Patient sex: M
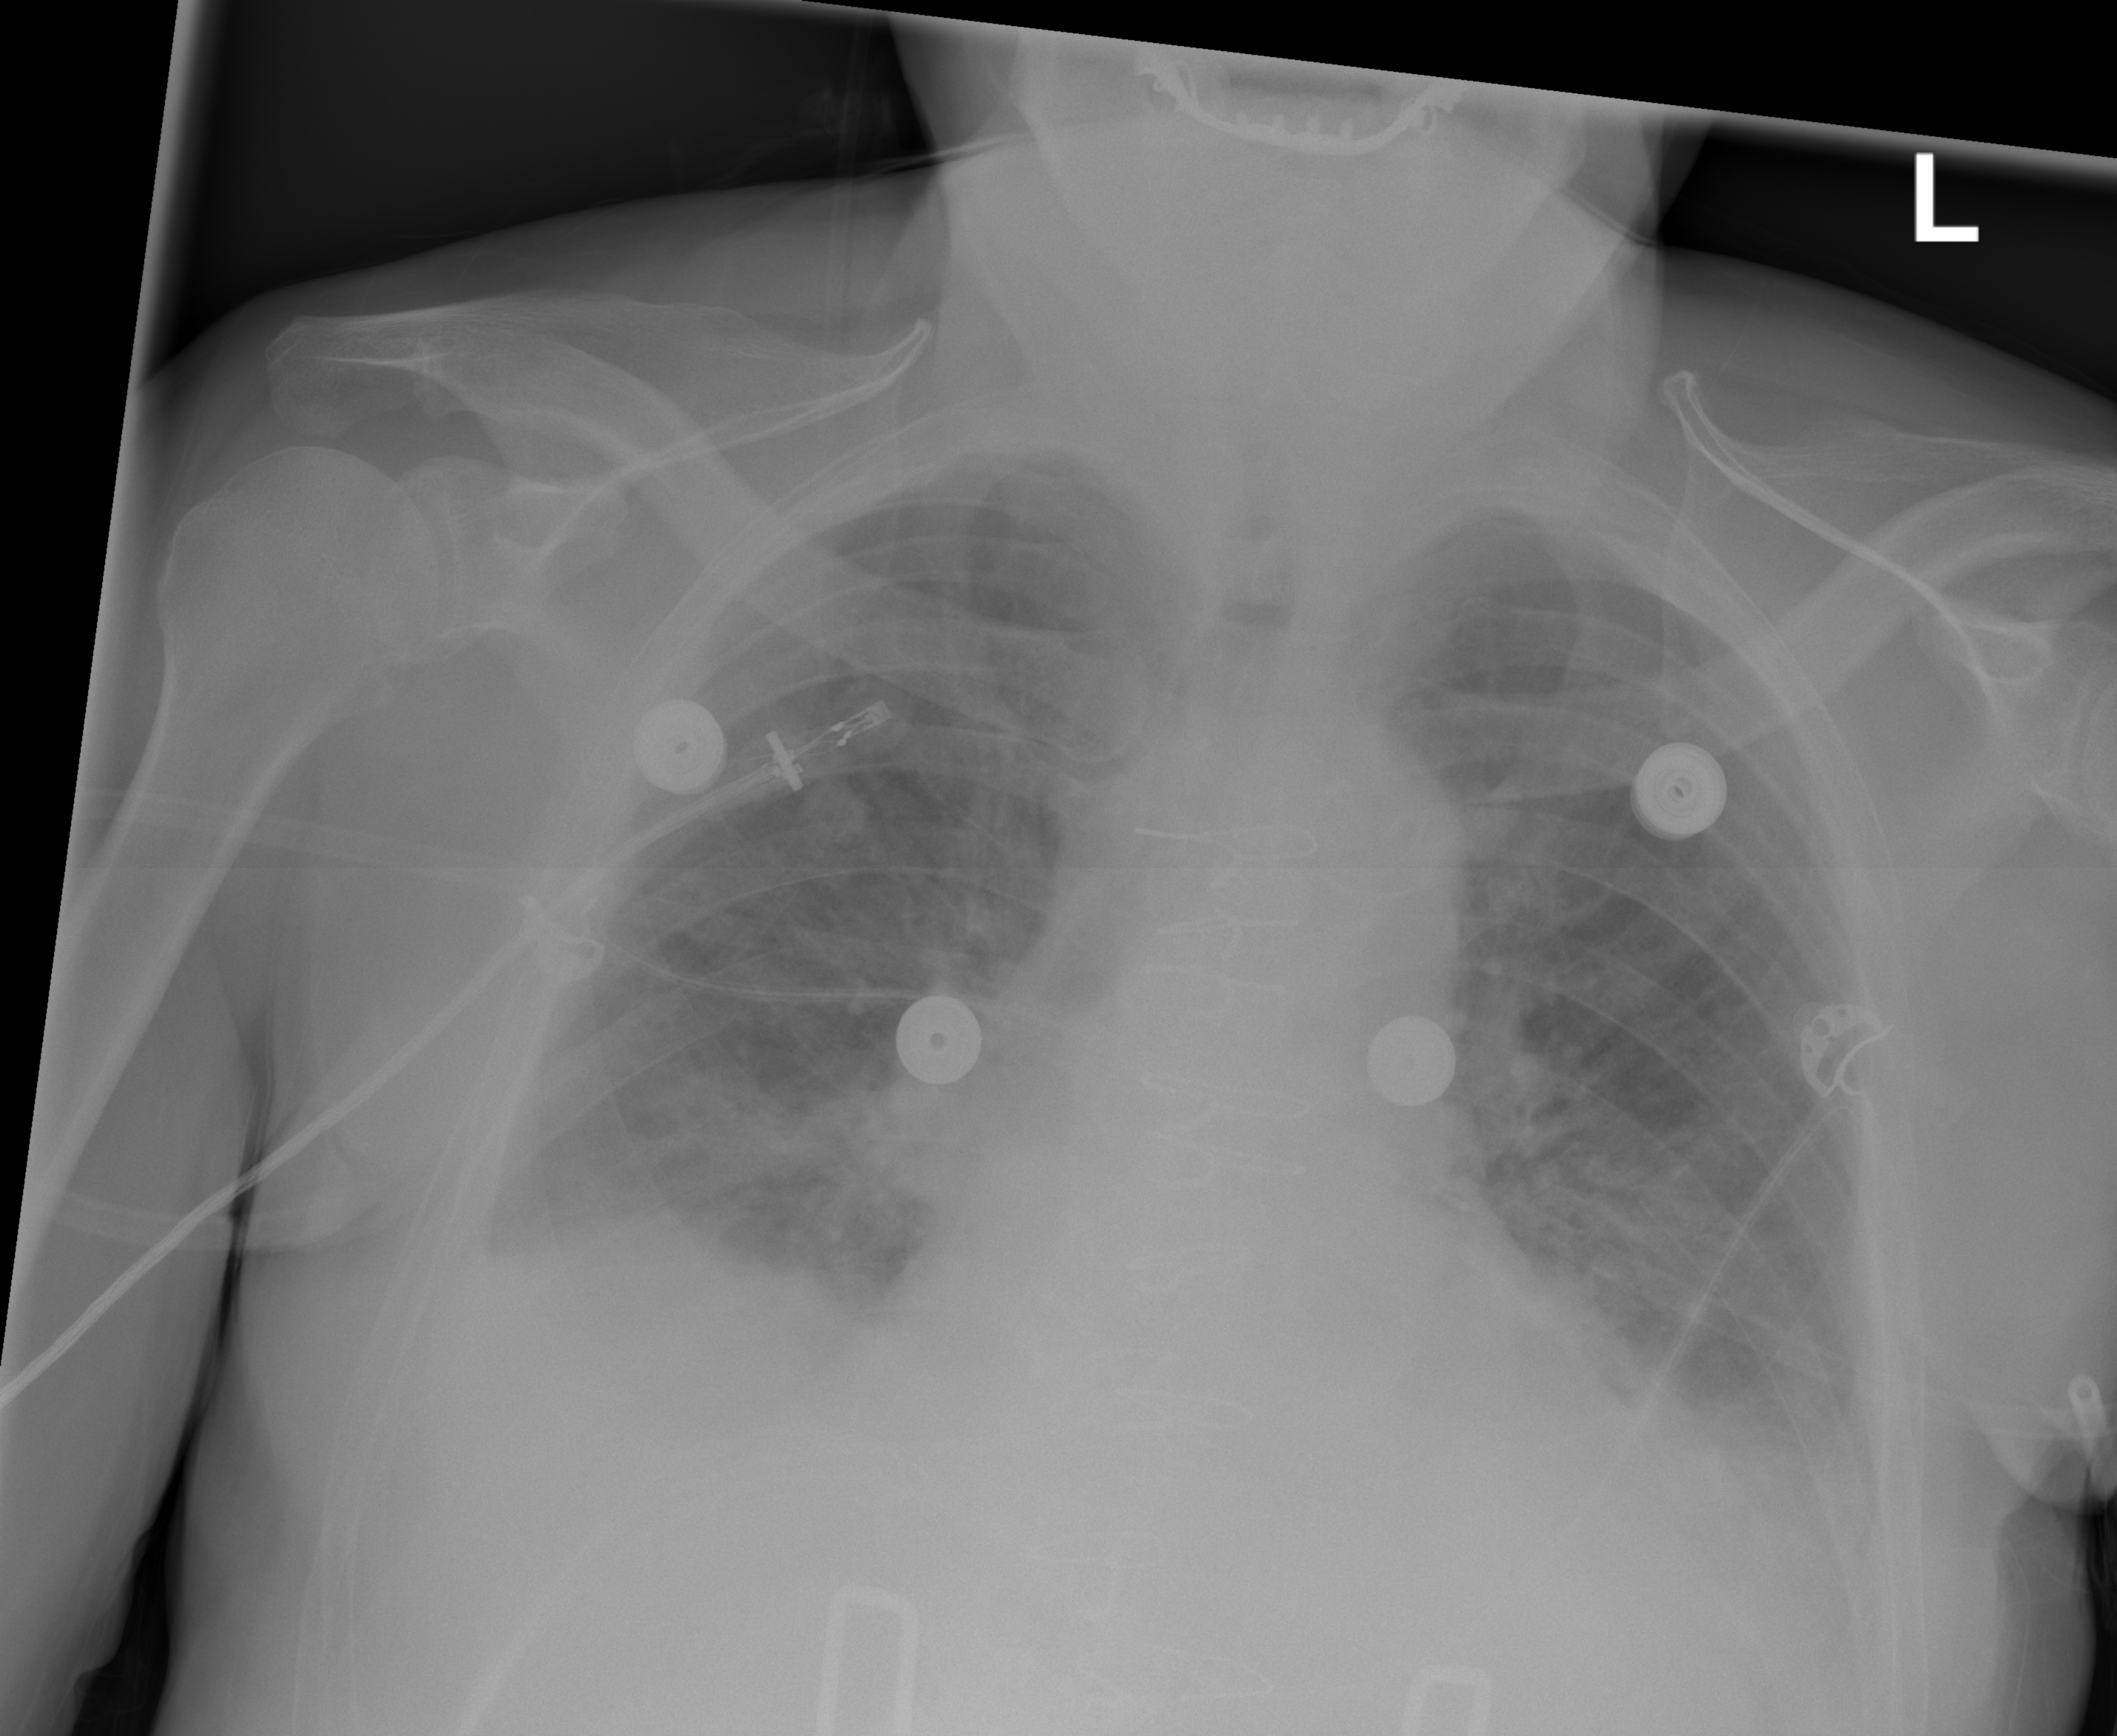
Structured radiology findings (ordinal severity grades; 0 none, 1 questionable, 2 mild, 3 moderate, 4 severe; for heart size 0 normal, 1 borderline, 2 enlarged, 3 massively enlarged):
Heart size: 2
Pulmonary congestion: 2
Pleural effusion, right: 3
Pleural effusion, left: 2
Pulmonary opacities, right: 2
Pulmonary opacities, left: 2
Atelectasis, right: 2
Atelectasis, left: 2